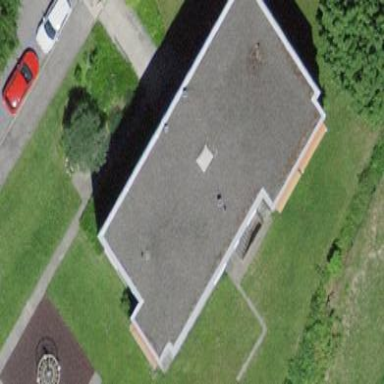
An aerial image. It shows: Apartment building with flat roof.